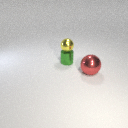
small green metal cylinder below small yellow metal sphere